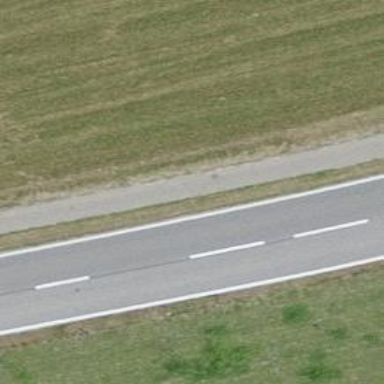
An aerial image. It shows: Secondary road with asphalt surface.